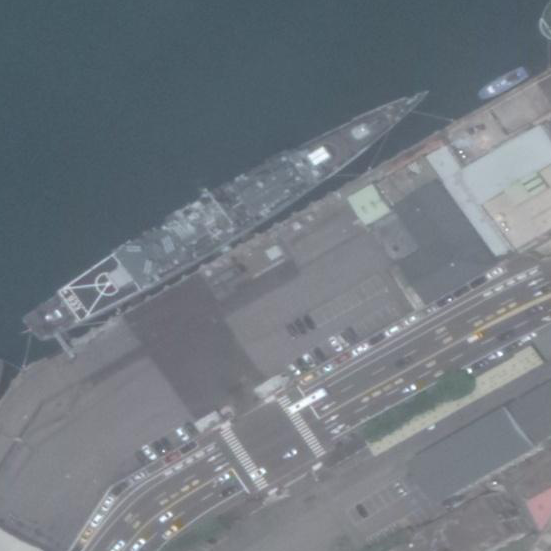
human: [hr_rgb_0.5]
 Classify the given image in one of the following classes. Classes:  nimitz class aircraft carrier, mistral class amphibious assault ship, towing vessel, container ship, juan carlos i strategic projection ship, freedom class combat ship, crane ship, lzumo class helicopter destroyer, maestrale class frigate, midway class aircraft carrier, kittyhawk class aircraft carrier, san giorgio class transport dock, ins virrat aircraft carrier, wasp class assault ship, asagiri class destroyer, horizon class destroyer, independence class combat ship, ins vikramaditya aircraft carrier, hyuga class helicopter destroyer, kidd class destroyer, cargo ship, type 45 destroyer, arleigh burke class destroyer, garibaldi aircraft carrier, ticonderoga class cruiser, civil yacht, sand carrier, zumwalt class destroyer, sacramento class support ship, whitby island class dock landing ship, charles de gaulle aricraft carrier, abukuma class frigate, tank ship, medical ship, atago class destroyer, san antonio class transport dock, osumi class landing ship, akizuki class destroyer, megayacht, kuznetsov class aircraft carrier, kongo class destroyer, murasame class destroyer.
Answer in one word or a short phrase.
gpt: Kidd class destroyer